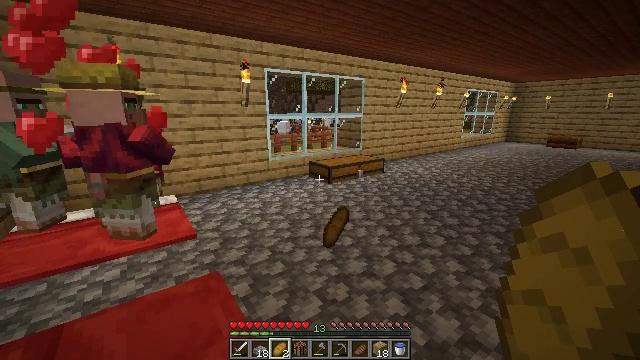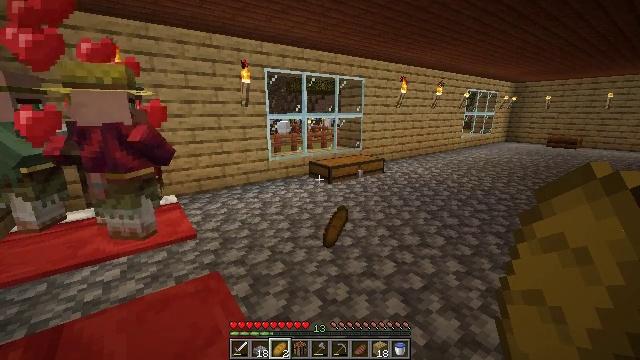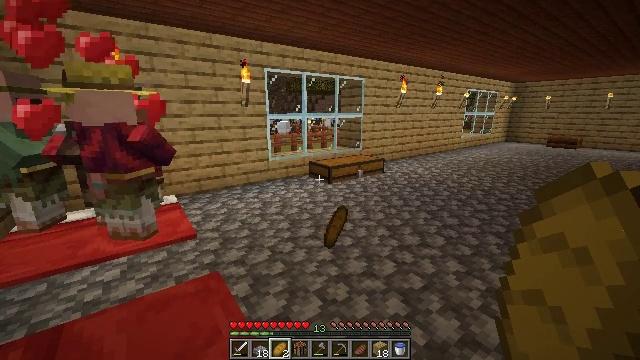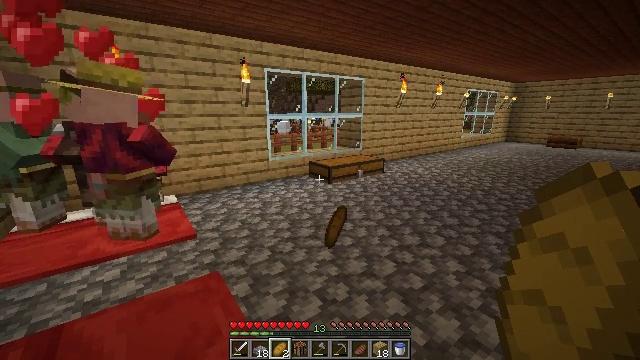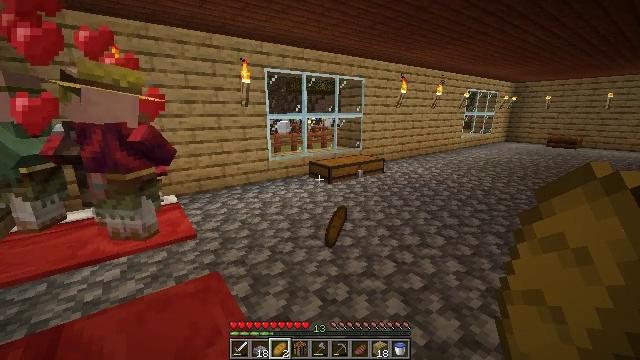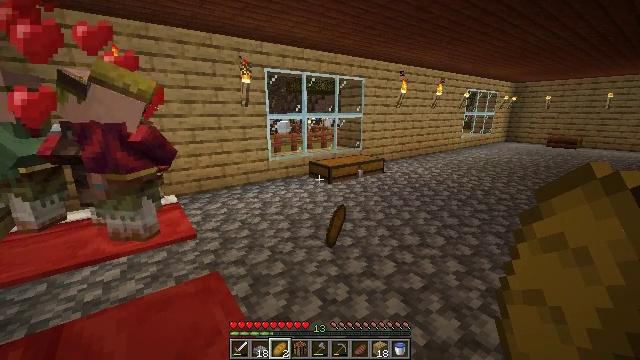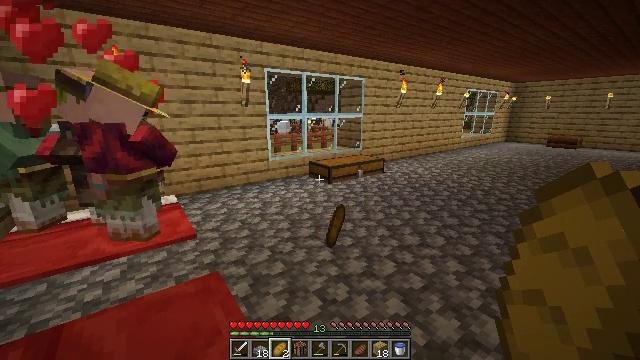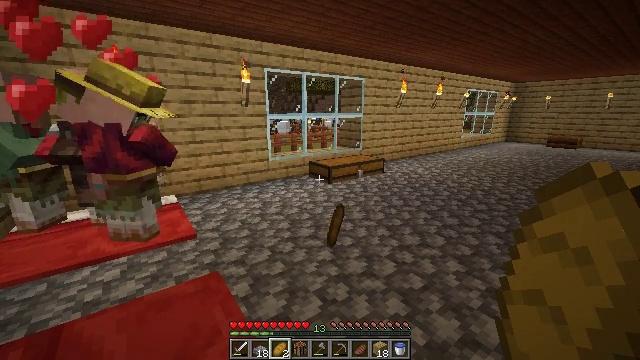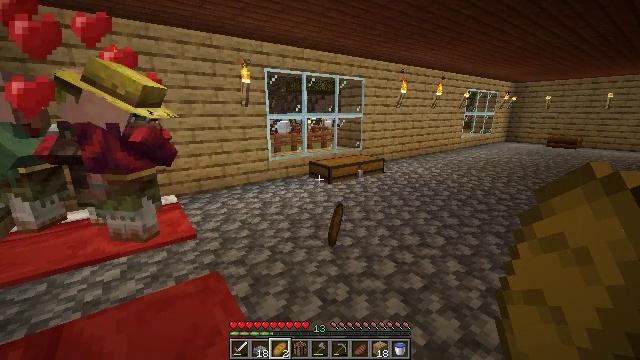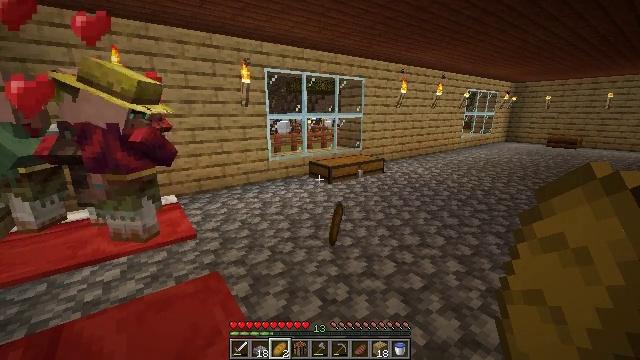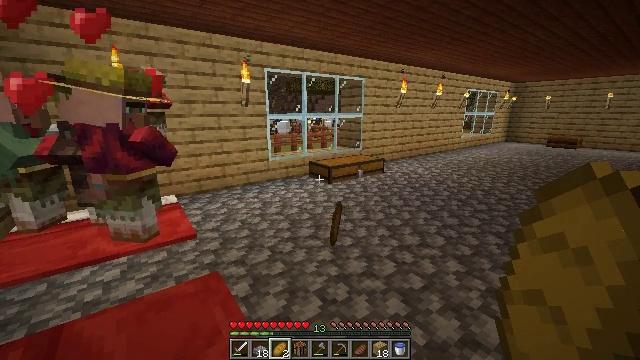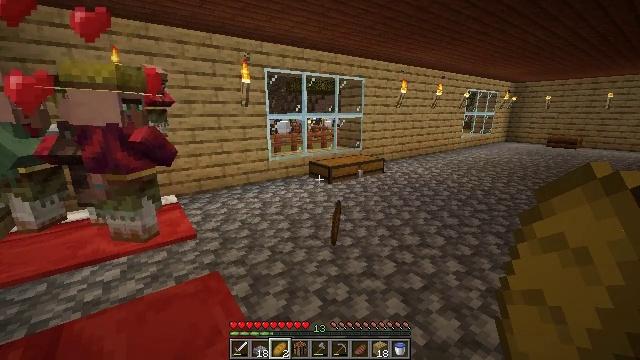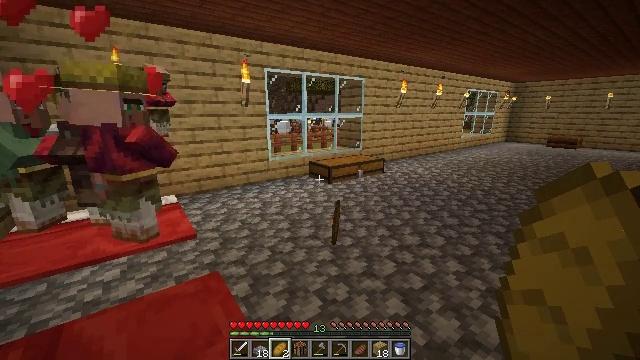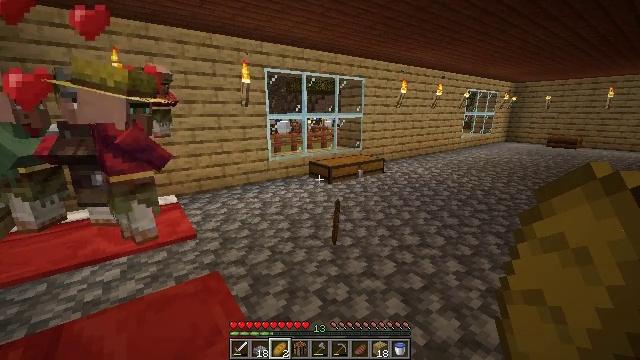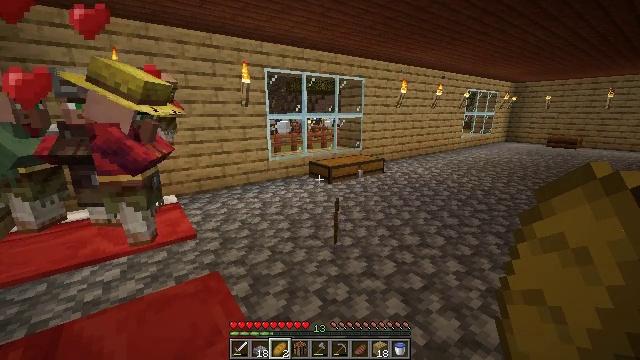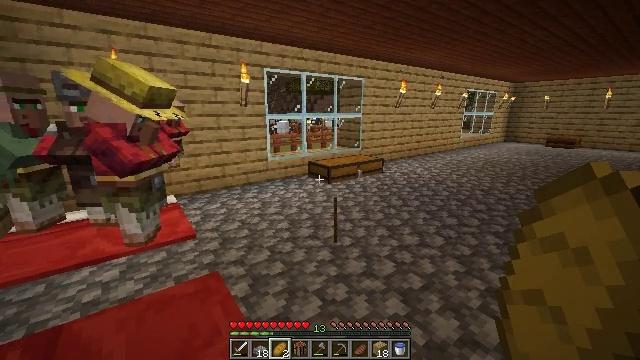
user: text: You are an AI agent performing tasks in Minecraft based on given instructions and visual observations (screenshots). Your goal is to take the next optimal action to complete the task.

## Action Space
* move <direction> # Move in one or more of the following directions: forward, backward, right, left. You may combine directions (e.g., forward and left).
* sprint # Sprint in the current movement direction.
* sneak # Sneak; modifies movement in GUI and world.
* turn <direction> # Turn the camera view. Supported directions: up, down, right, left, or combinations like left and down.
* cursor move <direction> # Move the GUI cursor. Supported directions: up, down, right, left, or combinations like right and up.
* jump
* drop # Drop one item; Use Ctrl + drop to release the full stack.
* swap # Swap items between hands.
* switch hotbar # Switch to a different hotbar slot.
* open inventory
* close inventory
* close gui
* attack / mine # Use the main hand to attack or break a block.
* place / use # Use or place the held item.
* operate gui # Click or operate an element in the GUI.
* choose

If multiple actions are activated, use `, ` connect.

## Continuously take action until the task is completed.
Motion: motion action
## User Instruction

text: Demolish the cobblestone slab for reuse.
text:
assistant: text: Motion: no_op
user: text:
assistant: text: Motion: no_op
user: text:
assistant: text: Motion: no_op
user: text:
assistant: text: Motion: no_op
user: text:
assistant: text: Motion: no_op
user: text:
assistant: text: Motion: no_op
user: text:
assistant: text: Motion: no_op
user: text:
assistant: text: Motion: no_op
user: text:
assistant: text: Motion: no_op
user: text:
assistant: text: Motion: no_op
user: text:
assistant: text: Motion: no_op
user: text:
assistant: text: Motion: no_op
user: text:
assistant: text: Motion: no_op
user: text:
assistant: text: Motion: no_op
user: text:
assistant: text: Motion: no_op
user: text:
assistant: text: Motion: no_op
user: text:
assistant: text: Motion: no_op
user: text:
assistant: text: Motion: no_op
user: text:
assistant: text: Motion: no_op
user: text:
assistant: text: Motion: no_op
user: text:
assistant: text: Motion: no_op
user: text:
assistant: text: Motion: no_op
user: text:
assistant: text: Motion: no_op
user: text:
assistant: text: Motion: no_op
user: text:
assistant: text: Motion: no_op
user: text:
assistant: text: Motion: no_op
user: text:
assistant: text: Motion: no_op
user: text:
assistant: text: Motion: no_op
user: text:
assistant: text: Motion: no_op
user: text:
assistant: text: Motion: no_op